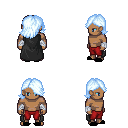
a pixel art fantasy rpg character, male body template, human, dark skin, black cape, red pants, white cyan swoop hairstyle, white cloth bandages, black slippers, four views (front, back, left, right), 2x2 character sprite sheet, small pixel art, hard edges, no anti-aliasing